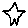
Label: star